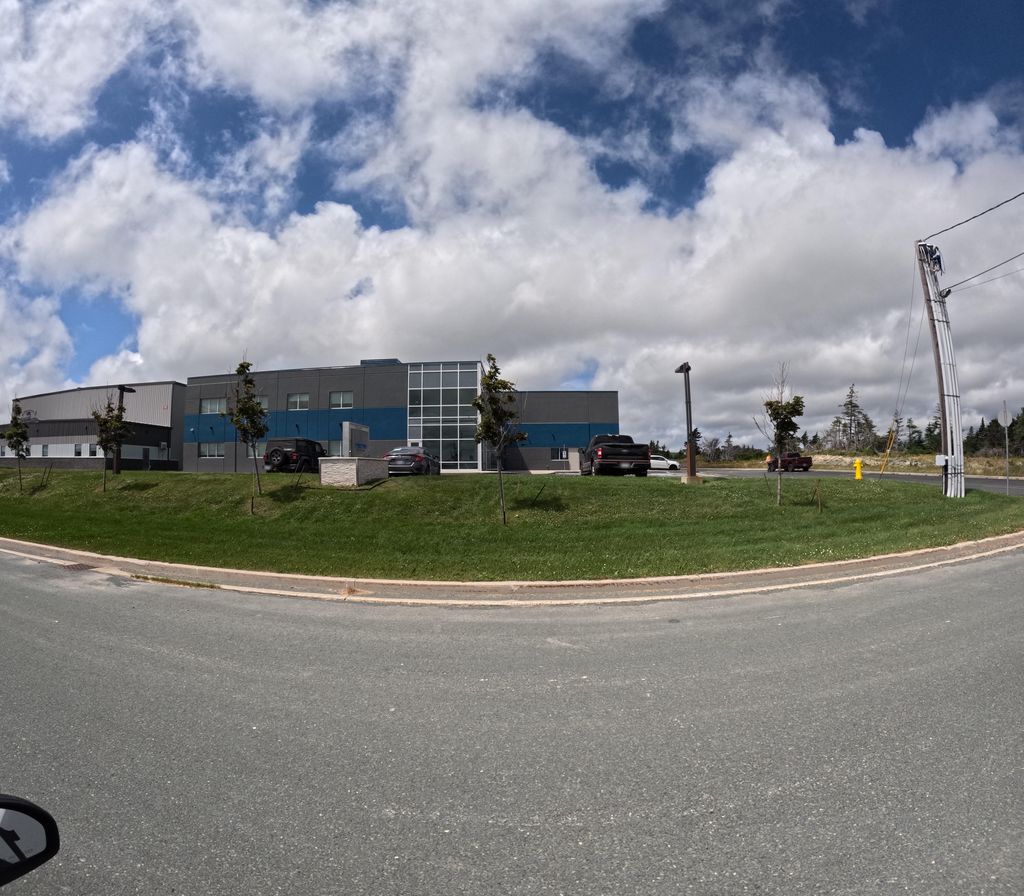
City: st_johns